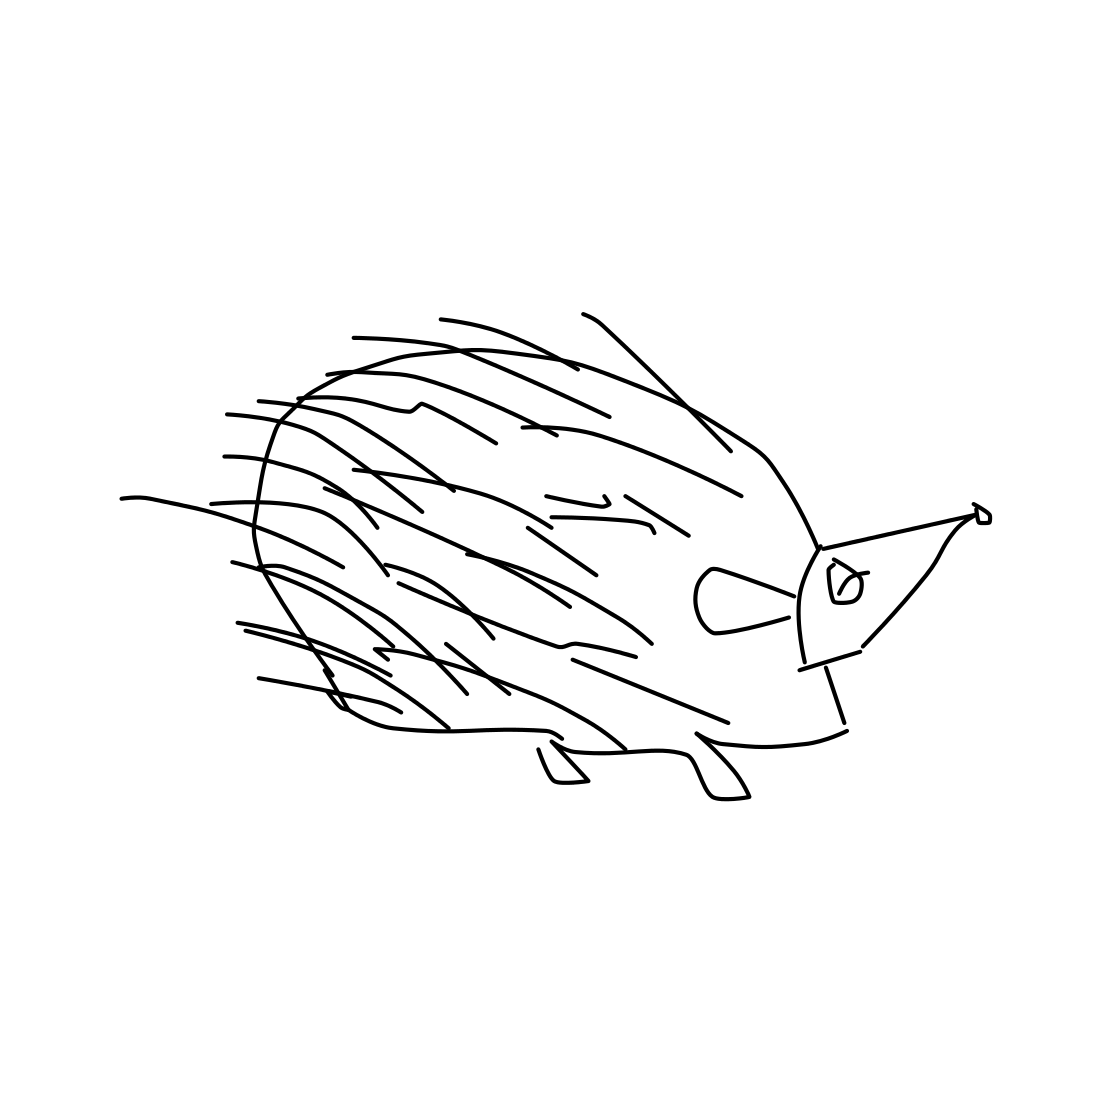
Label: hedgehog